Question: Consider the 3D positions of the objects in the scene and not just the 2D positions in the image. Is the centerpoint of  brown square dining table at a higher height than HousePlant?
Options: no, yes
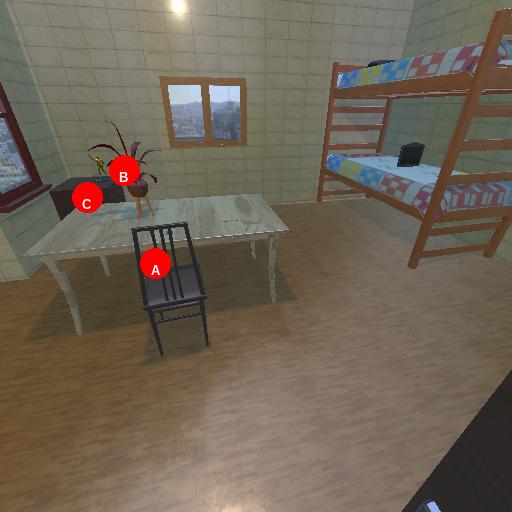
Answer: no